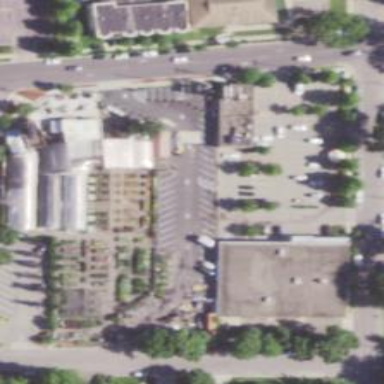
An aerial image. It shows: Garden center.